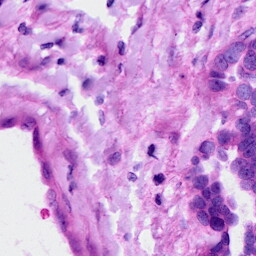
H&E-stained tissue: Ovarian